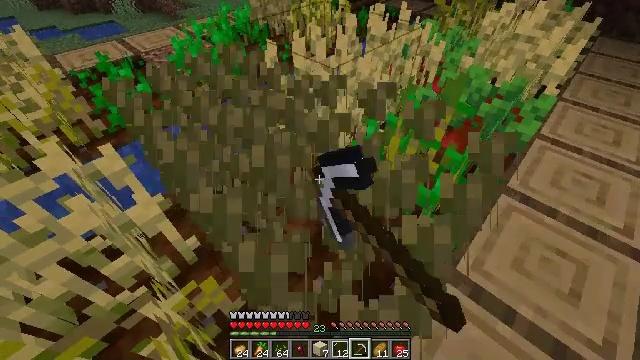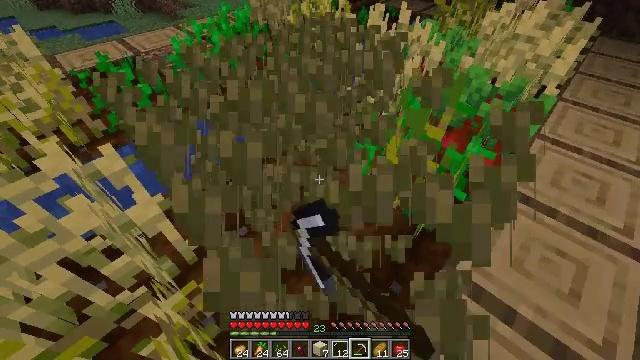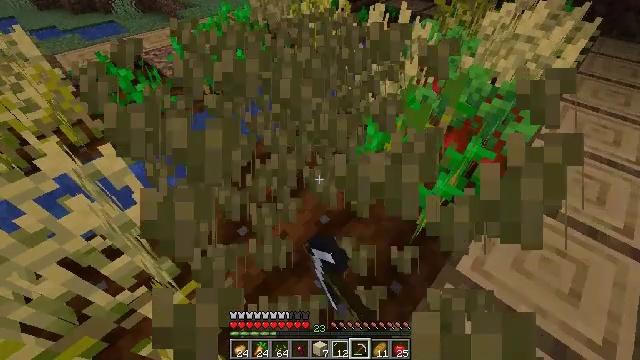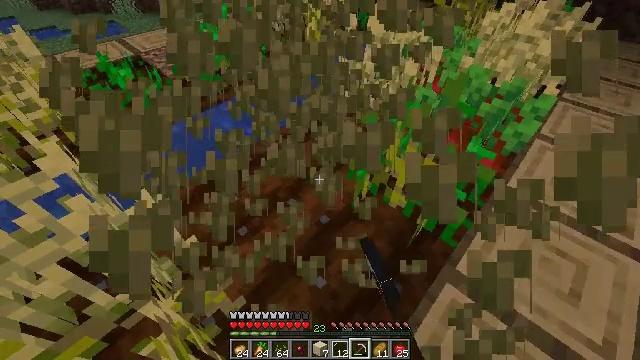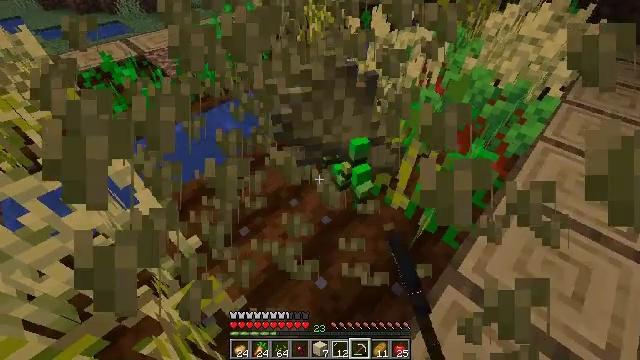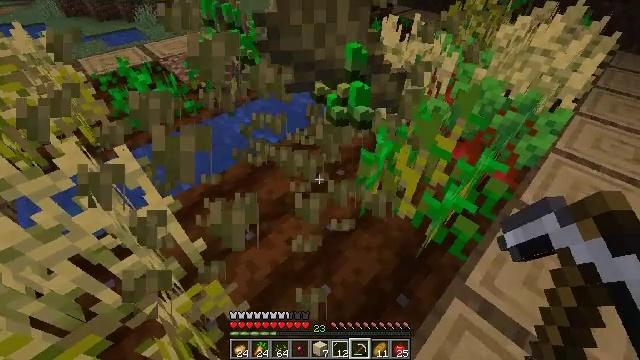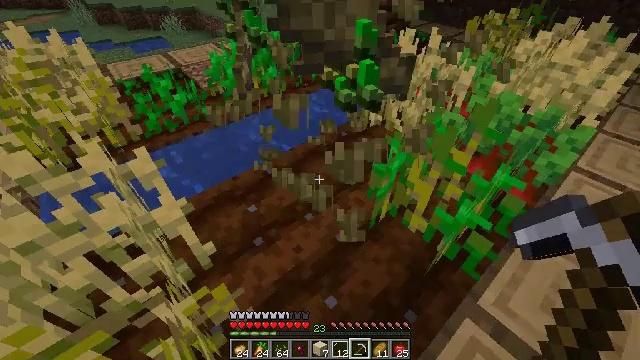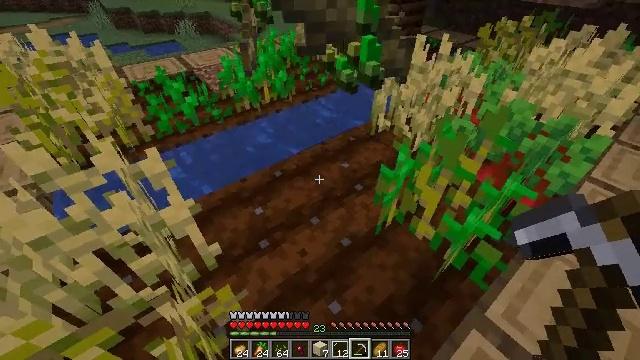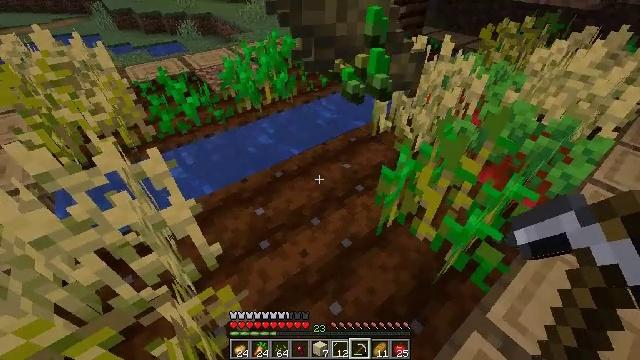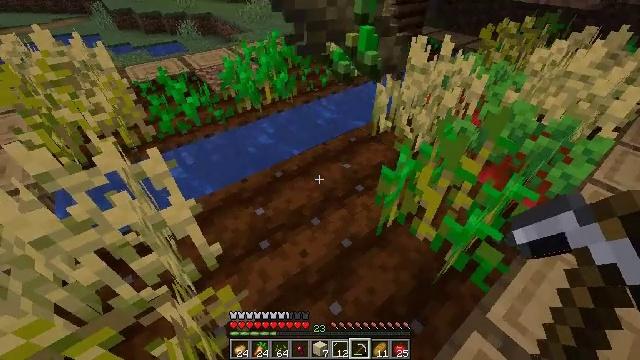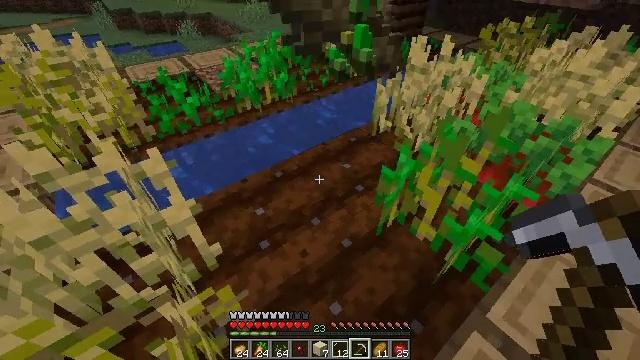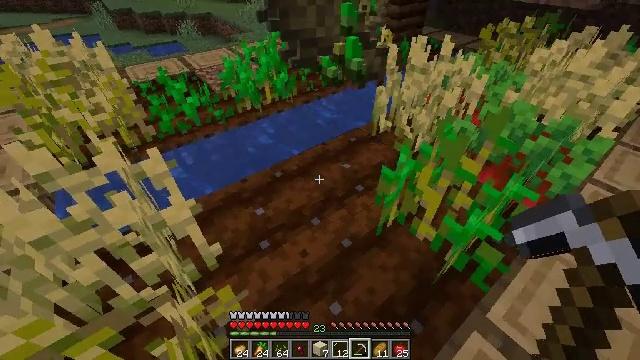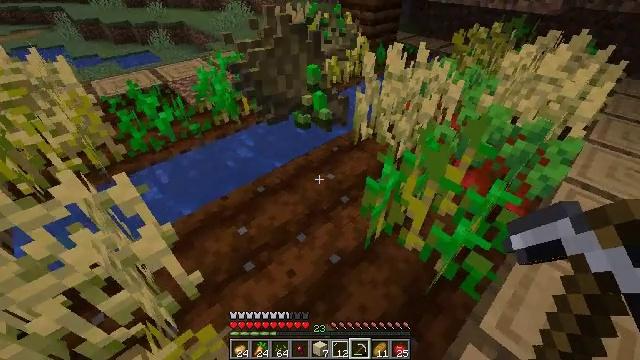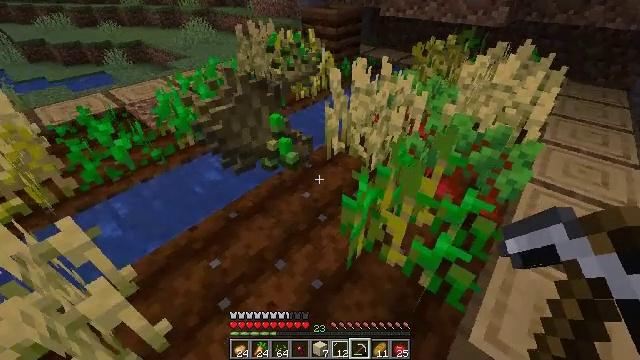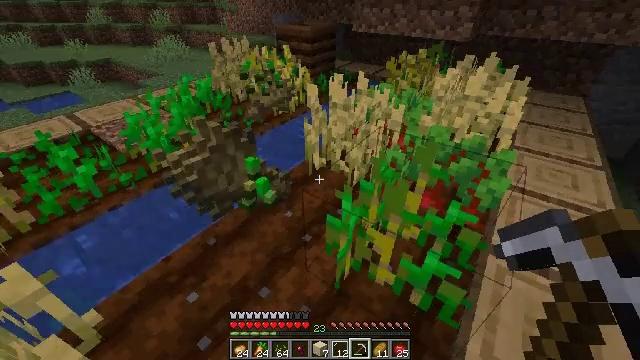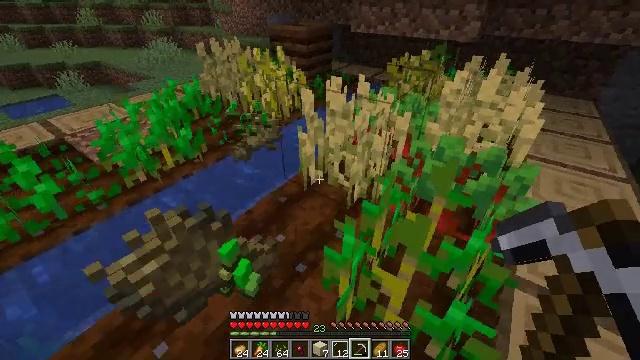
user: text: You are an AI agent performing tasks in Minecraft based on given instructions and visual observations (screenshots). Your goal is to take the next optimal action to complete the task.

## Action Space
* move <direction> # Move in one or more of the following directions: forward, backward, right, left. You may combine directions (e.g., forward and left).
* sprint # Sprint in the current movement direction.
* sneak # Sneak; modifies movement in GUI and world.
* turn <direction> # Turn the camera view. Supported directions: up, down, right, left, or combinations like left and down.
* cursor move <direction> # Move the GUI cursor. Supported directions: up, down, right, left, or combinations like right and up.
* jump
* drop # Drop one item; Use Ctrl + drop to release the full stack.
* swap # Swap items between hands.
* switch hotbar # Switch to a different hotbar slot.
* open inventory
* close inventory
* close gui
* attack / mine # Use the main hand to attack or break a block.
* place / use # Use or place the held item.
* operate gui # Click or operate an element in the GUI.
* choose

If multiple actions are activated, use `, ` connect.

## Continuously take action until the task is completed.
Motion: motion action
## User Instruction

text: Collect wheat crops.
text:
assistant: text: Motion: attack / mine
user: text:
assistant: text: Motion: no_op
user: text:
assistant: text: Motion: no_op
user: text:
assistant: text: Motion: no_op
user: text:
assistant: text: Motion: turn left and up
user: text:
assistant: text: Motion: turn left and up
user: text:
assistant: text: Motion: turn left
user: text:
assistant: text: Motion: no_op
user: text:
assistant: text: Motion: no_op
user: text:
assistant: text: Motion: no_op
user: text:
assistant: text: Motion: no_op
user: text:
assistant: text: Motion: move forward, turn right and up
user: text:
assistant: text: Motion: move forward, turn right and up
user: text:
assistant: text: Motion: move forward, turn right and up
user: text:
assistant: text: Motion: move forward
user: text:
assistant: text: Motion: move forward, turn right
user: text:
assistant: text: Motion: move forward, turn right
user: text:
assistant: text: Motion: move forward, turn right
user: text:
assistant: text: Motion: move forward, turn right
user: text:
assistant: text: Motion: no_op
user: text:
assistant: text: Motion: no_op
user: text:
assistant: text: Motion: turn right
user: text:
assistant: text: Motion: no_op
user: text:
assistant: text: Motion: no_op
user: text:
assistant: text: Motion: attack / mine
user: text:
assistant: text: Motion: attack / mine
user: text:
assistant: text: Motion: turn right
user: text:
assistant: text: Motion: turn right
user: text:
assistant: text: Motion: turn right and down
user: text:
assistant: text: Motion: no_op